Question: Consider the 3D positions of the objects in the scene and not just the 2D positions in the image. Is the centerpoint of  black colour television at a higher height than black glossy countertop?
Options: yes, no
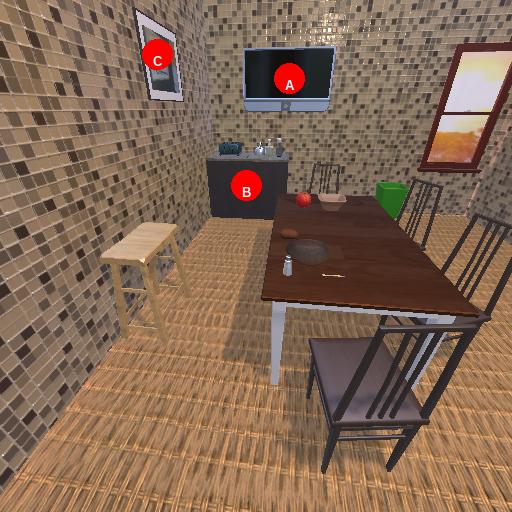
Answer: yes